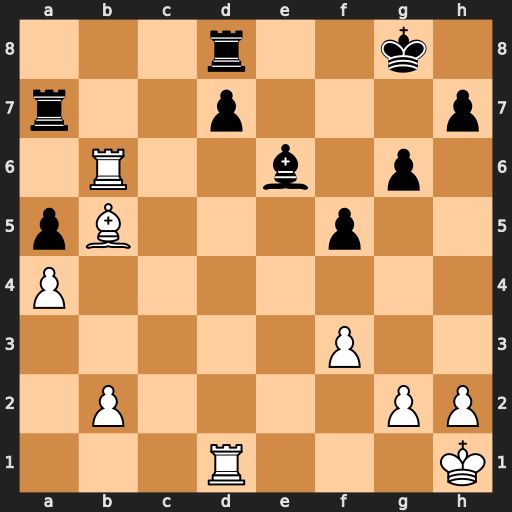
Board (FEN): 3r2k1/r2p3p/1R2b1p1/pB3p2/P7/5P2/1P4PP/3R3K
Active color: w
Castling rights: -
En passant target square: -
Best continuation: Rxe6 dxe6 Rxd8+